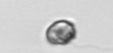
Label: Dinophyceae